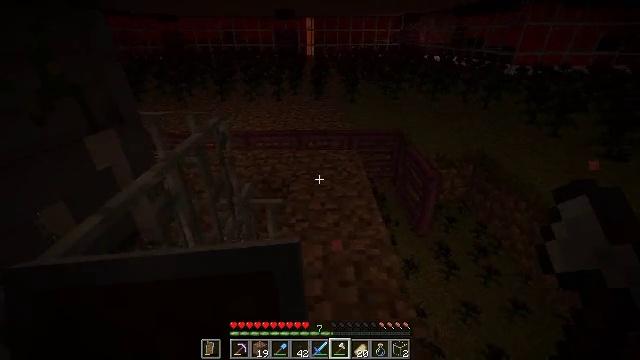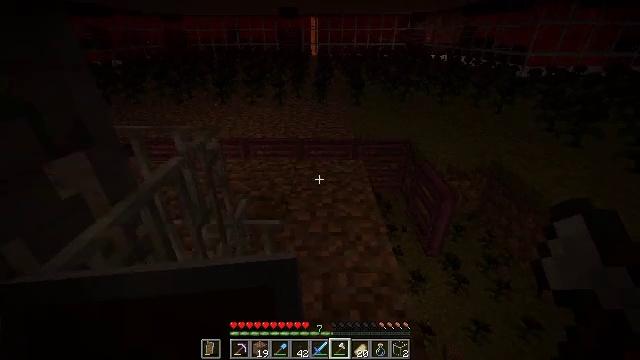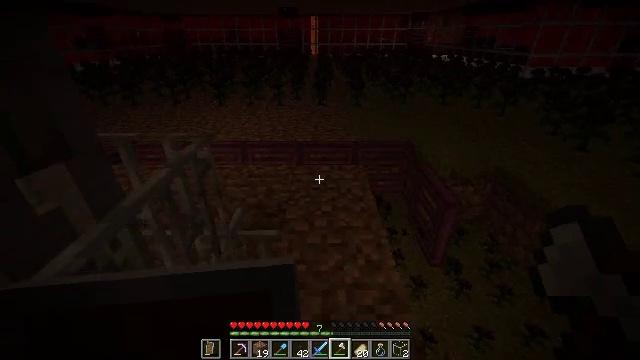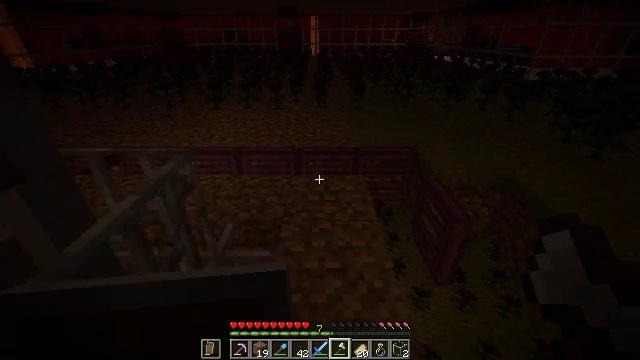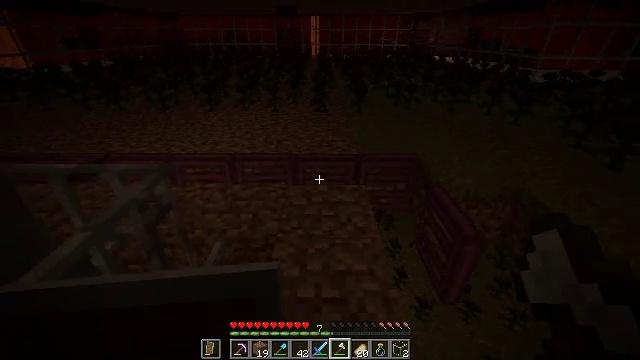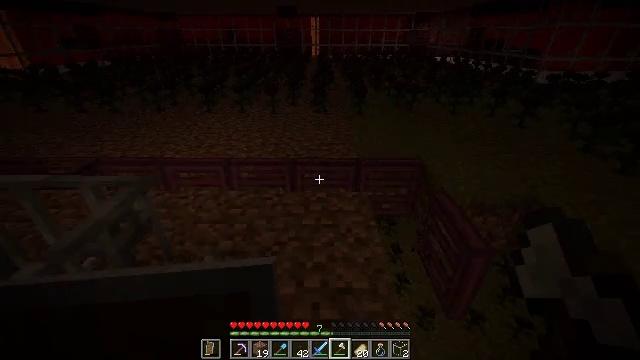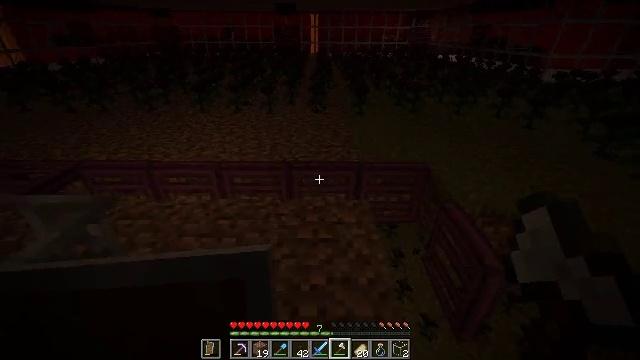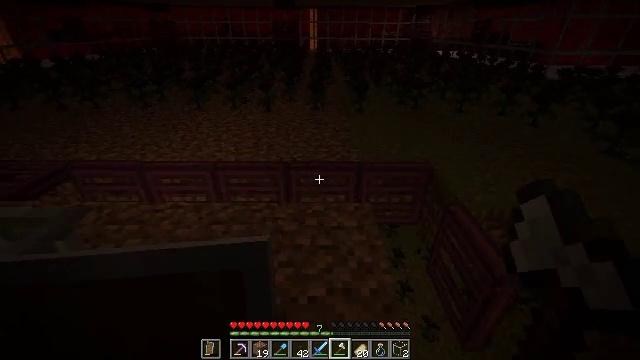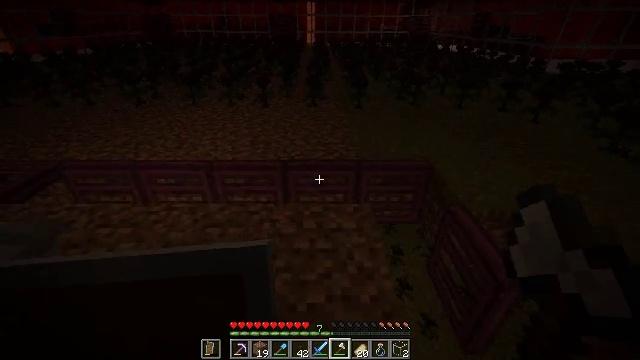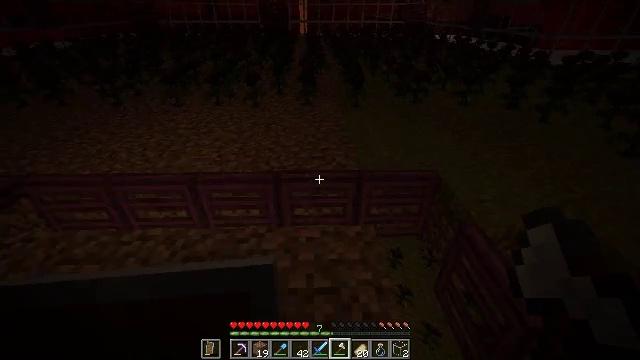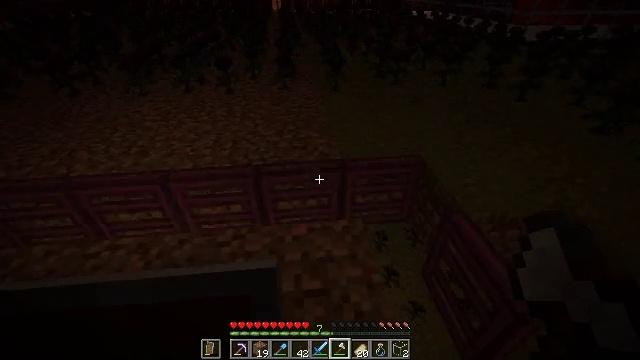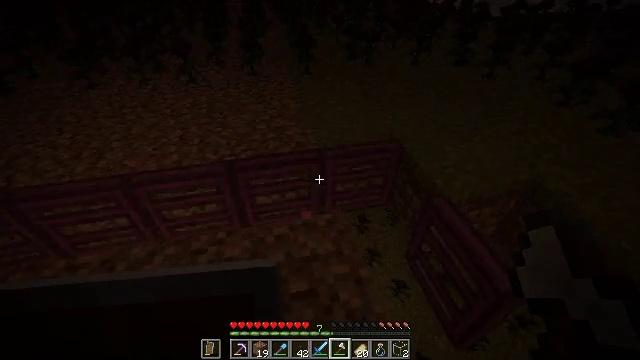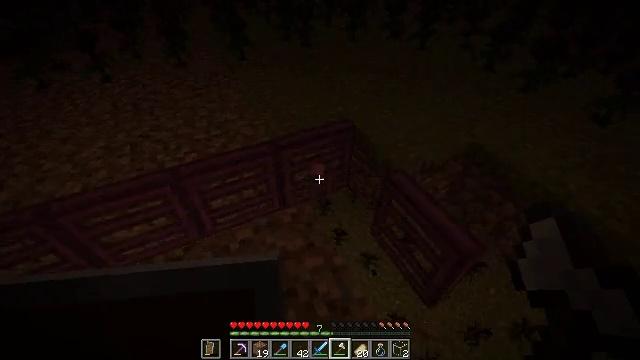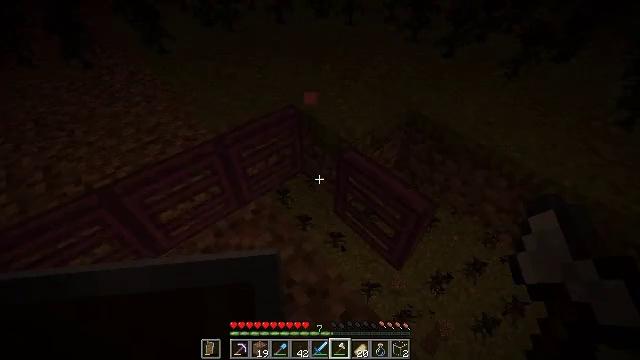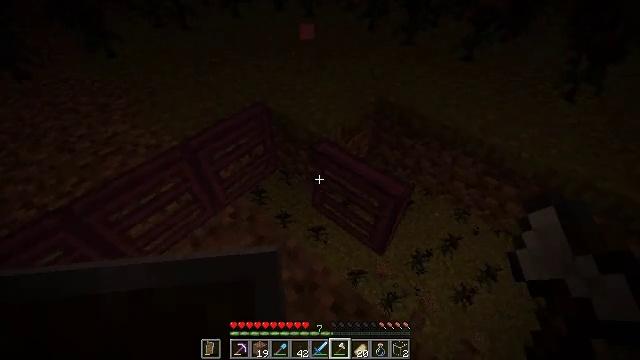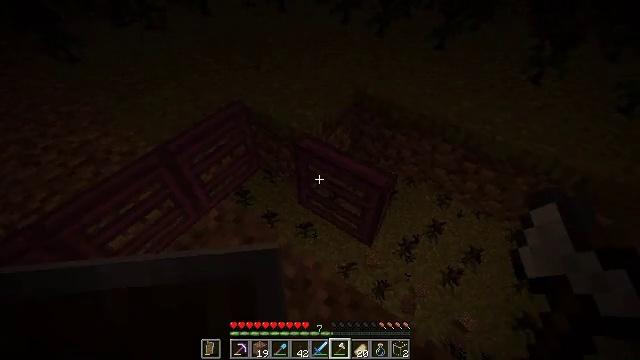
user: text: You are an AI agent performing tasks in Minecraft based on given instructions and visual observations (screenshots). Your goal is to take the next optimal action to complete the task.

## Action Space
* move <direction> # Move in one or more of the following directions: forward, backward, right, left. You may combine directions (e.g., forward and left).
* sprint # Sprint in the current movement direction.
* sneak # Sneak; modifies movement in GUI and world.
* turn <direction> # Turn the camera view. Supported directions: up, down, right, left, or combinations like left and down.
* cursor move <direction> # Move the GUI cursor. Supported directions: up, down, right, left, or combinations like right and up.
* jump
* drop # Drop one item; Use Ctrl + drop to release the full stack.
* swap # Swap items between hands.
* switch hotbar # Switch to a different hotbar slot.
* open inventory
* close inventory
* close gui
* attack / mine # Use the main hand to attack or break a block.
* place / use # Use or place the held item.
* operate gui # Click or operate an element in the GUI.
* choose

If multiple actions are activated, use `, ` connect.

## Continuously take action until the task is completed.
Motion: motion action
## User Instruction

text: Remove the crimson trapdoor.
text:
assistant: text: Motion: move forward
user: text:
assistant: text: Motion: move forward
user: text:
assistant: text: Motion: move forward
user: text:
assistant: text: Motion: move forward
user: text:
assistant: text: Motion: move forward
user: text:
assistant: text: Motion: move forward
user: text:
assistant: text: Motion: move forward
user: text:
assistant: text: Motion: move forward, turn down
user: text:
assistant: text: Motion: move forward, turn right and down
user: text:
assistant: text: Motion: move forward, turn right and down
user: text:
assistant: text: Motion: turn right and down
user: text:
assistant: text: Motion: turn right and down
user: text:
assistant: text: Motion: turn right and down
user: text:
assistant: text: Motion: turn right and down
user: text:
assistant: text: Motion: turn right
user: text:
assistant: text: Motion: turn right and down
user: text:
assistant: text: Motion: turn right
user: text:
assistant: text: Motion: attack / mine
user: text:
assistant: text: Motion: attack / mine
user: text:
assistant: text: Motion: attack / mine
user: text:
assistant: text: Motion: attack / mine
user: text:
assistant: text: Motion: attack / mine
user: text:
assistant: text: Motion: attack / mine
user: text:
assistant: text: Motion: attack / mine
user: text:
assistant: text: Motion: attack / mine
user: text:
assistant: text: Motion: attack / mine
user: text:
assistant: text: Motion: attack / mine
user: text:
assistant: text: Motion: attack / mine
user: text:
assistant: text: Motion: attack / mine
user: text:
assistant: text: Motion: attack / mine